Question: I'm building pdf file using pdfbox.
now, I want to create ProcSet with some values. how to create that?
I mean, How to add COSArray to PDResources;
I have PDResources and want to add here:
'''
PDResources iRes = new PDResources();
'''
I want something like that:

thank you.
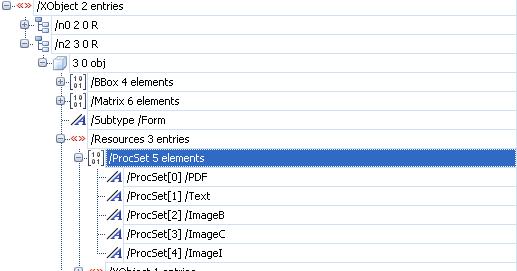
Answer: I solve, lLike that:
'''
COSArray defaultRes = new COSArray();
defaultRes.add(COSName.getPDFName("PDF"));
defaultRes.add(COSName.getPDFName("Text"));
defaultRes.add(COSName.getPDFName("ImageB"));
defaultRes.add(COSName.getPDFName("ImageC"));
defaultRes.add(COSName.getPDFName("ImageI"));
'''
and then:
'''
resources.getCOSDictionary().setItem(COSName.PROC_SET,defaultRes);
'''
resource is reference variable of PDResources.